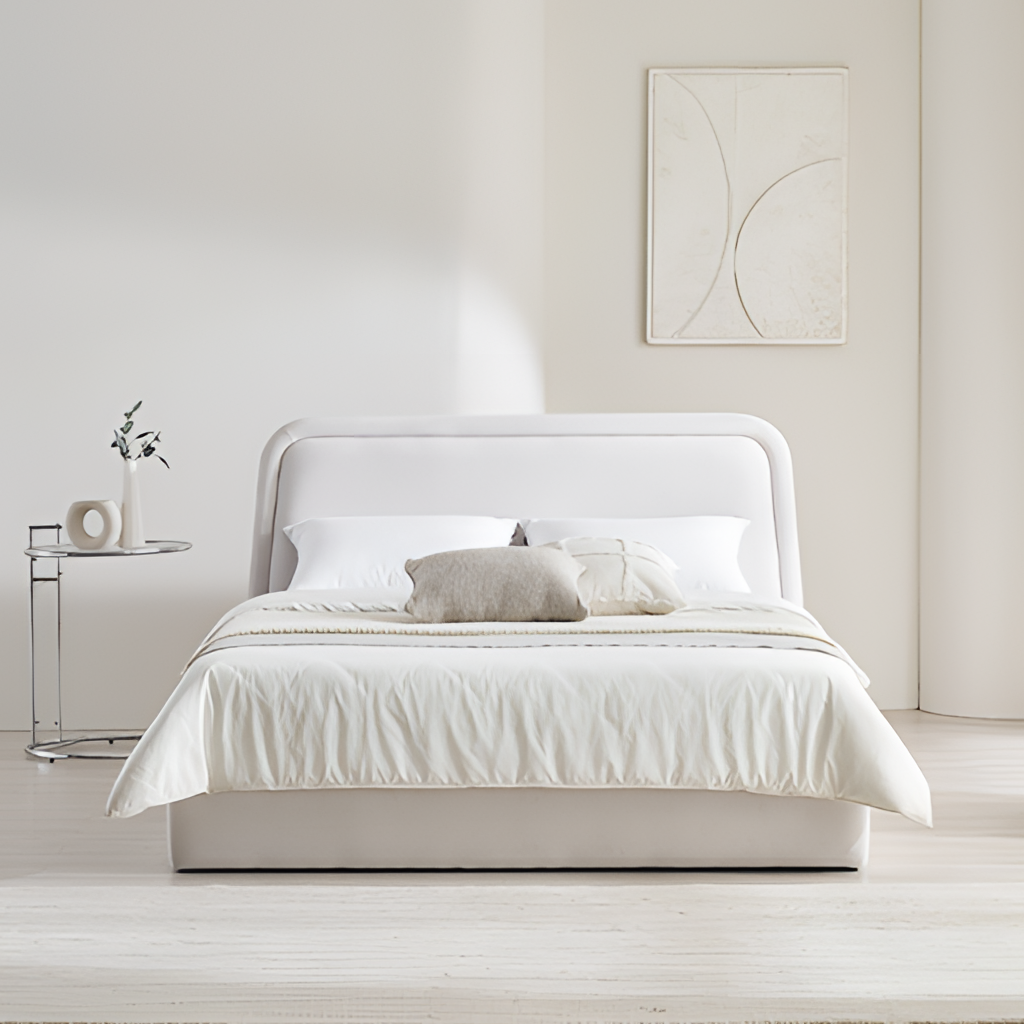
bedroom, fabric bed, modern, wood flooring, with plank pattern, cream paint wallpaper, with solid pattern